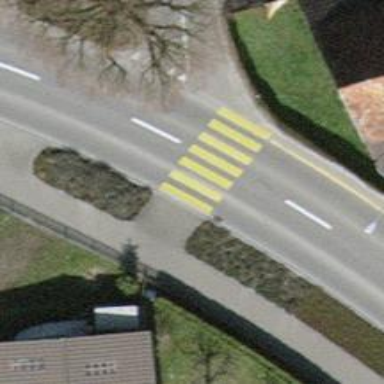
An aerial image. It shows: Footway crossing with marked asphalt surface.